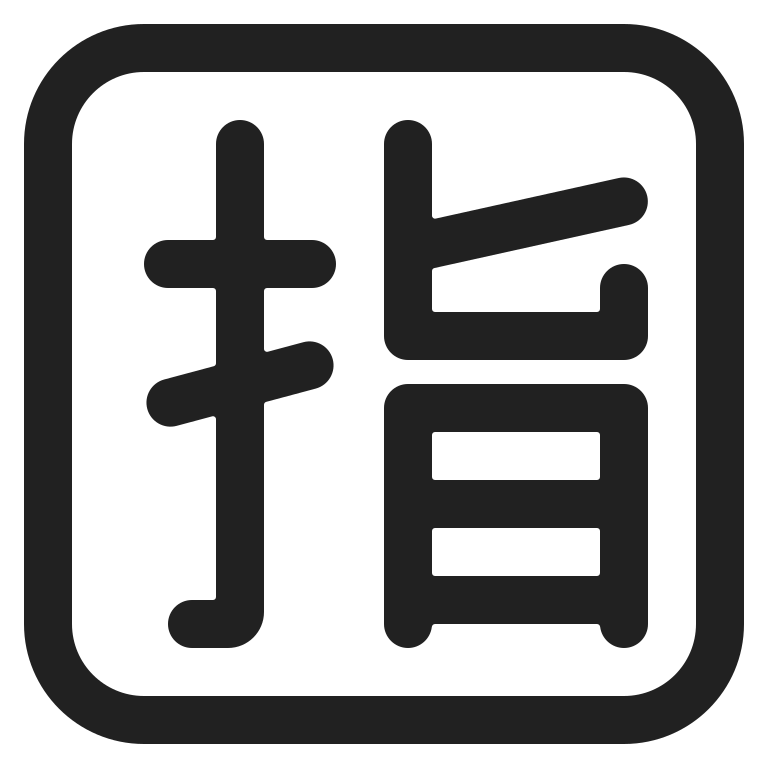
japanese reserved button high contrast